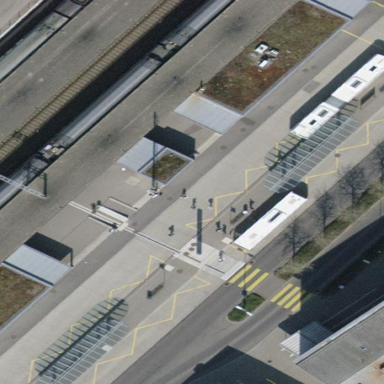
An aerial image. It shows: Bus station which is also public transport station.